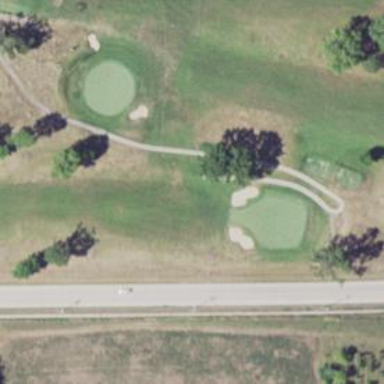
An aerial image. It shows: Pathway for golfing.